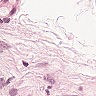
Metastatic tissue present: no